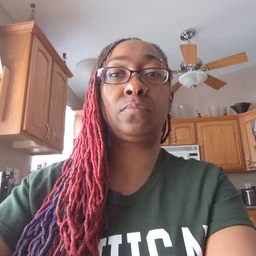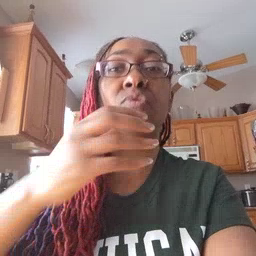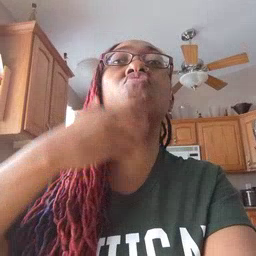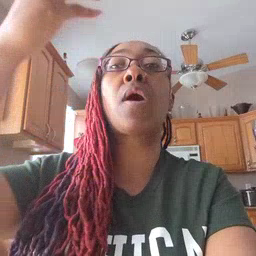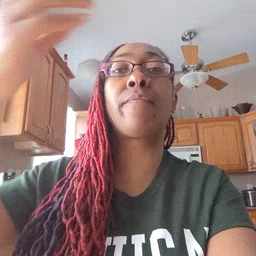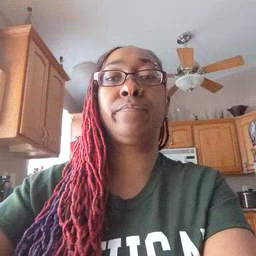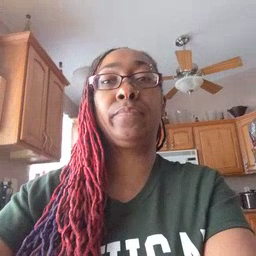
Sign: giraffe